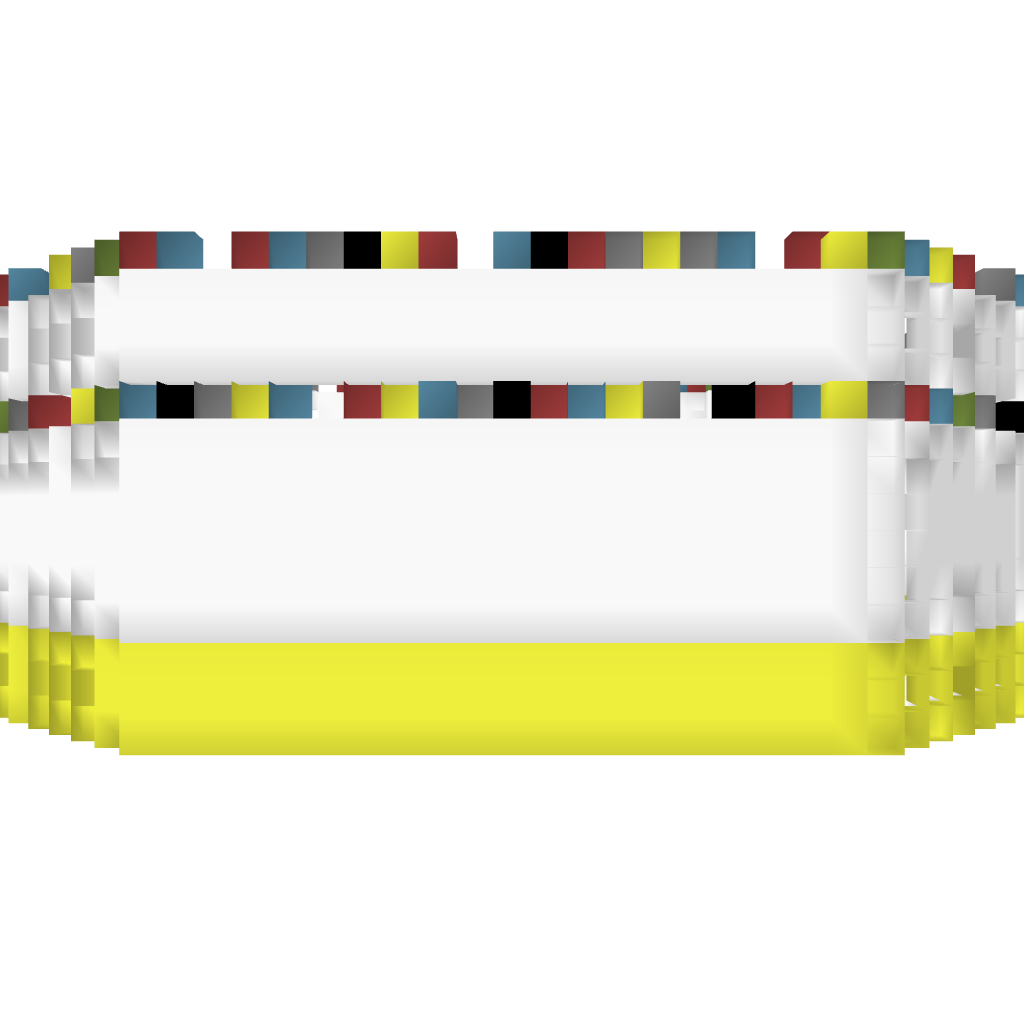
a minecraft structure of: Color Shuffle Circle bad low quality